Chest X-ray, AP view. Patient: 74 years old, sex F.
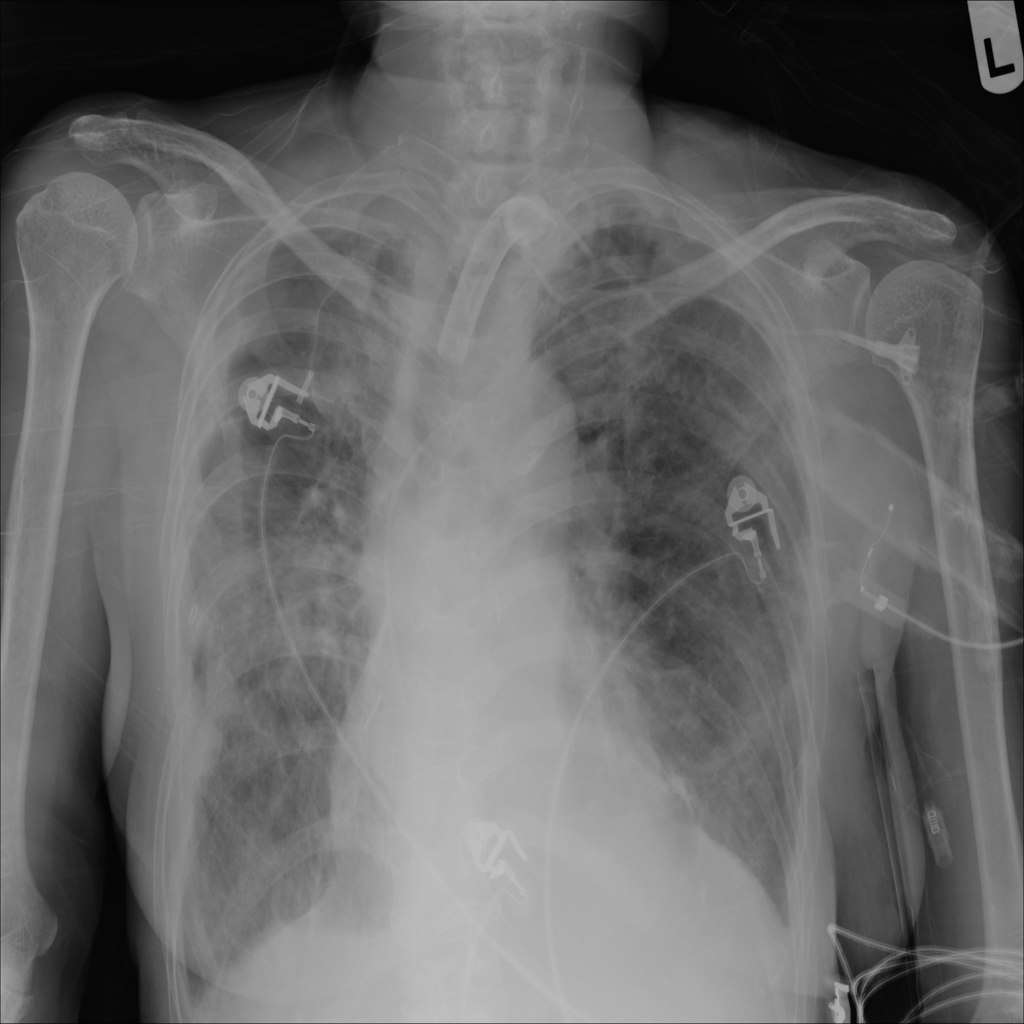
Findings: Infiltration